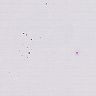
Metastatic tissue present: no